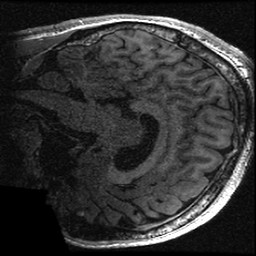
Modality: T1w
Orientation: sagittal
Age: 19
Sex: male